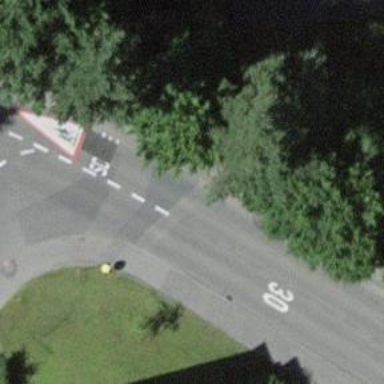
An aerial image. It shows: Public transport stop position.